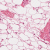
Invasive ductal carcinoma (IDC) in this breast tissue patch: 0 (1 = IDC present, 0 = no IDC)